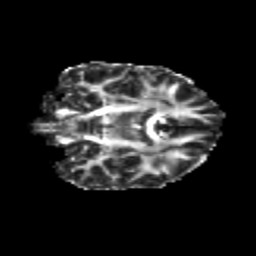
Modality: FA
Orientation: coronal
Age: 31
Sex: female
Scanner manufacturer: siemens
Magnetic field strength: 3 T
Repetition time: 3.5 s
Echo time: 0.104 s